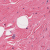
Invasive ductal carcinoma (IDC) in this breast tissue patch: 0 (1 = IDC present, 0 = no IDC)